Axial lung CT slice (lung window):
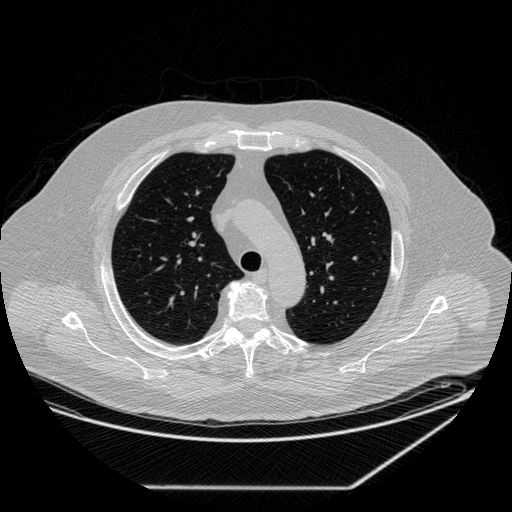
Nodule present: no